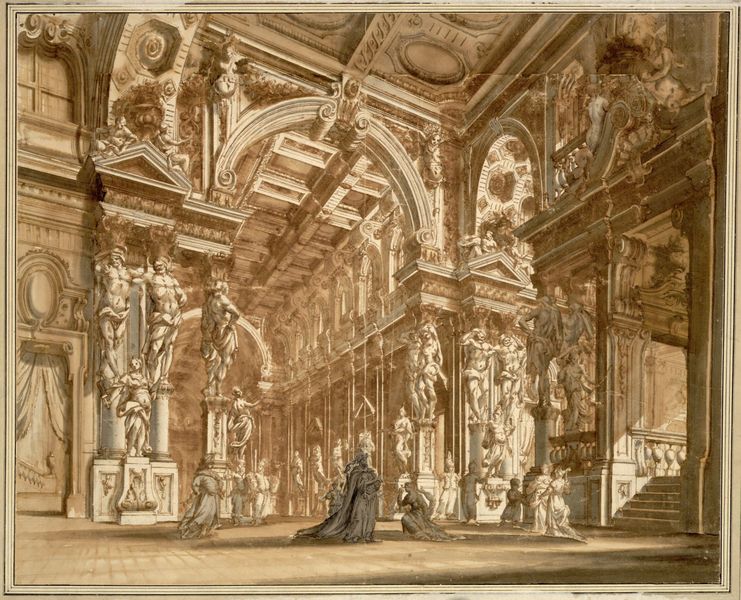
Titel: Prachtvolle Halle mit Statuen, Karyathiden und Opernfigurinen
Künstler: Giuseppe Galli Bibiena
Standort: Wien
Institution: Albertina, Wien
Schlagwörter: gemälde, mann, dreieck, frauen, fenster, frau, kleid, kleider, licht, marmor, orange, pfeiler, raum, säule, säulen, zeichnung, gebäude, ornament, architektur, barock, rahmen, sockel, stein, kirche, stehend, stoff, decke, innen, personen, rokkoko, renaissance, oval, statue, bogen, saal, figuren, rundbogen, treppe, könig, weib, weiber, dekor, ornamente, stuck, stufen, knie, halle, gewölbe, palast, herrscher, kunst, ritter, rom, skulpturen, statuen, schloß, rundbögen, kapelle, kassettendecke, prunk, dreiecke, kniefall, roben, verziehrung, nischen, kien, kasettendecke, denkmäler, kniet, stuk, kolumnen, sixtinische kapelle, stieg, stukk, goldenes dreieck, goldene dreiecke